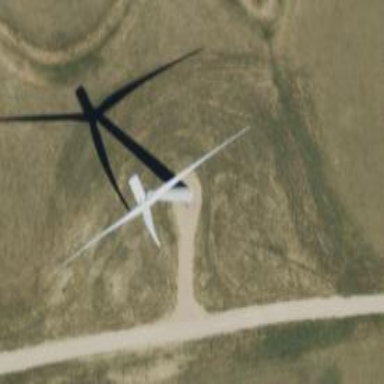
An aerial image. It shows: Wind generator with horizontal axis. The generator is wind turbine.